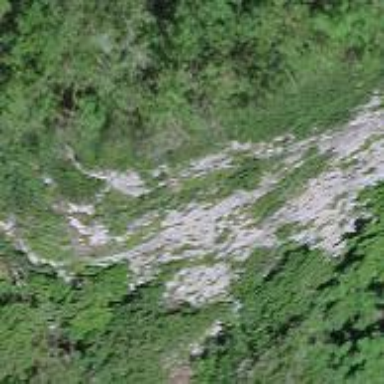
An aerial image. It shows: Cliff in nature.